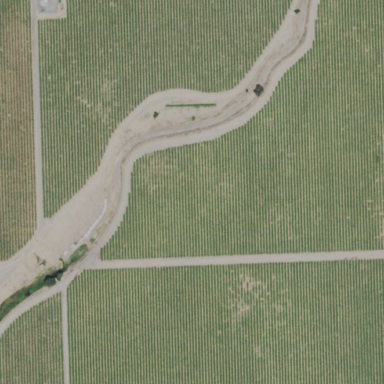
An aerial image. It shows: Orchard.